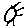
Label: sun